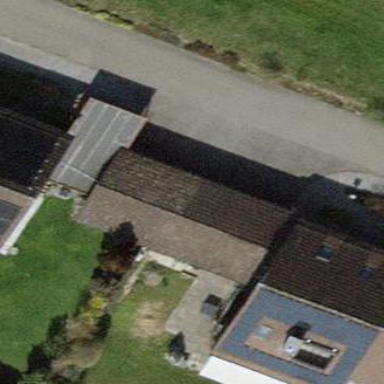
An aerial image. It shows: Garage.